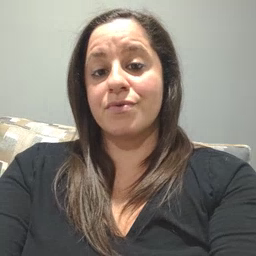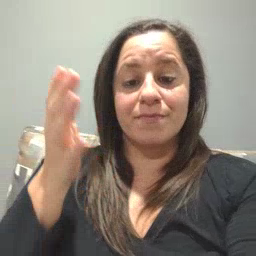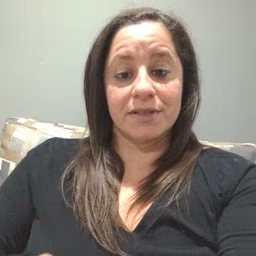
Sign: beside